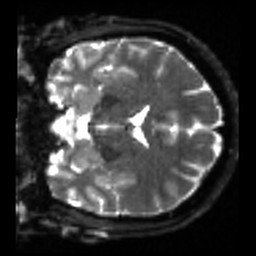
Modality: sbref
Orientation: coronal
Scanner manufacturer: siemens
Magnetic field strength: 3 T
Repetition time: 4 s
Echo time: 0.0594 s